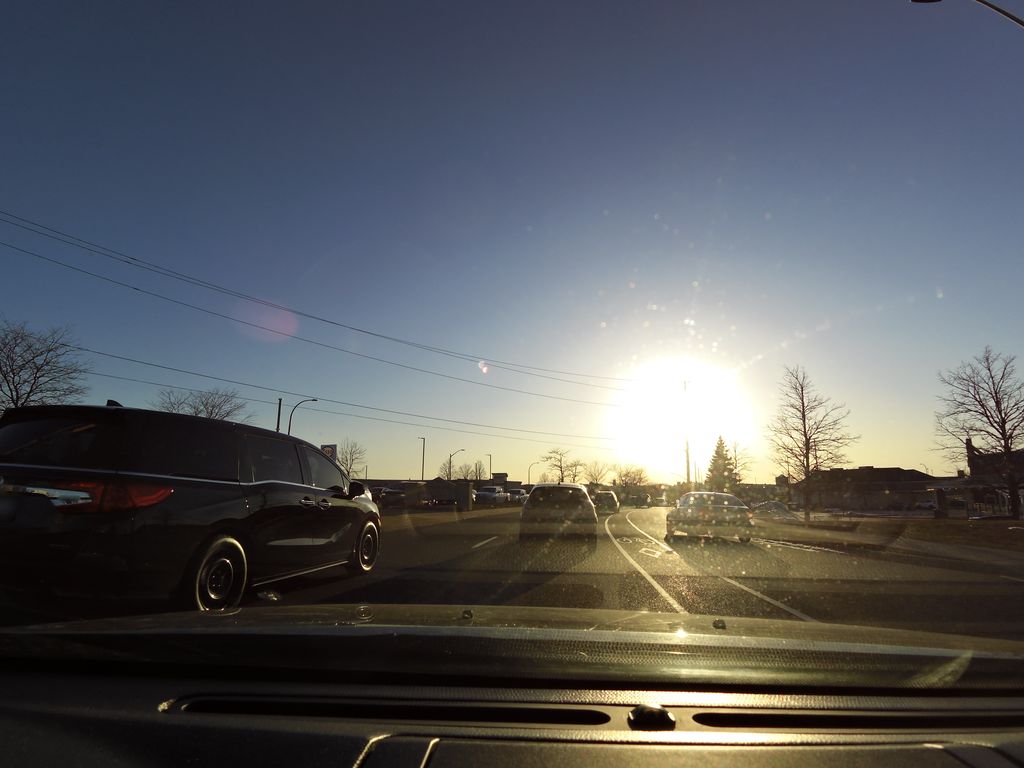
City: hamilton